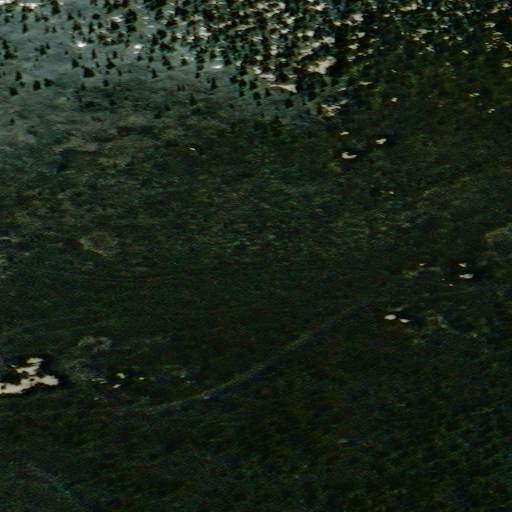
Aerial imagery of mountain in Alaska named Haystack Mountain containing only unknown